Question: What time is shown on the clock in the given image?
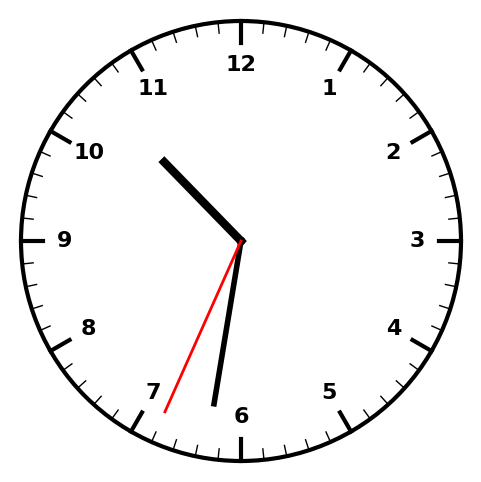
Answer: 10:31:34